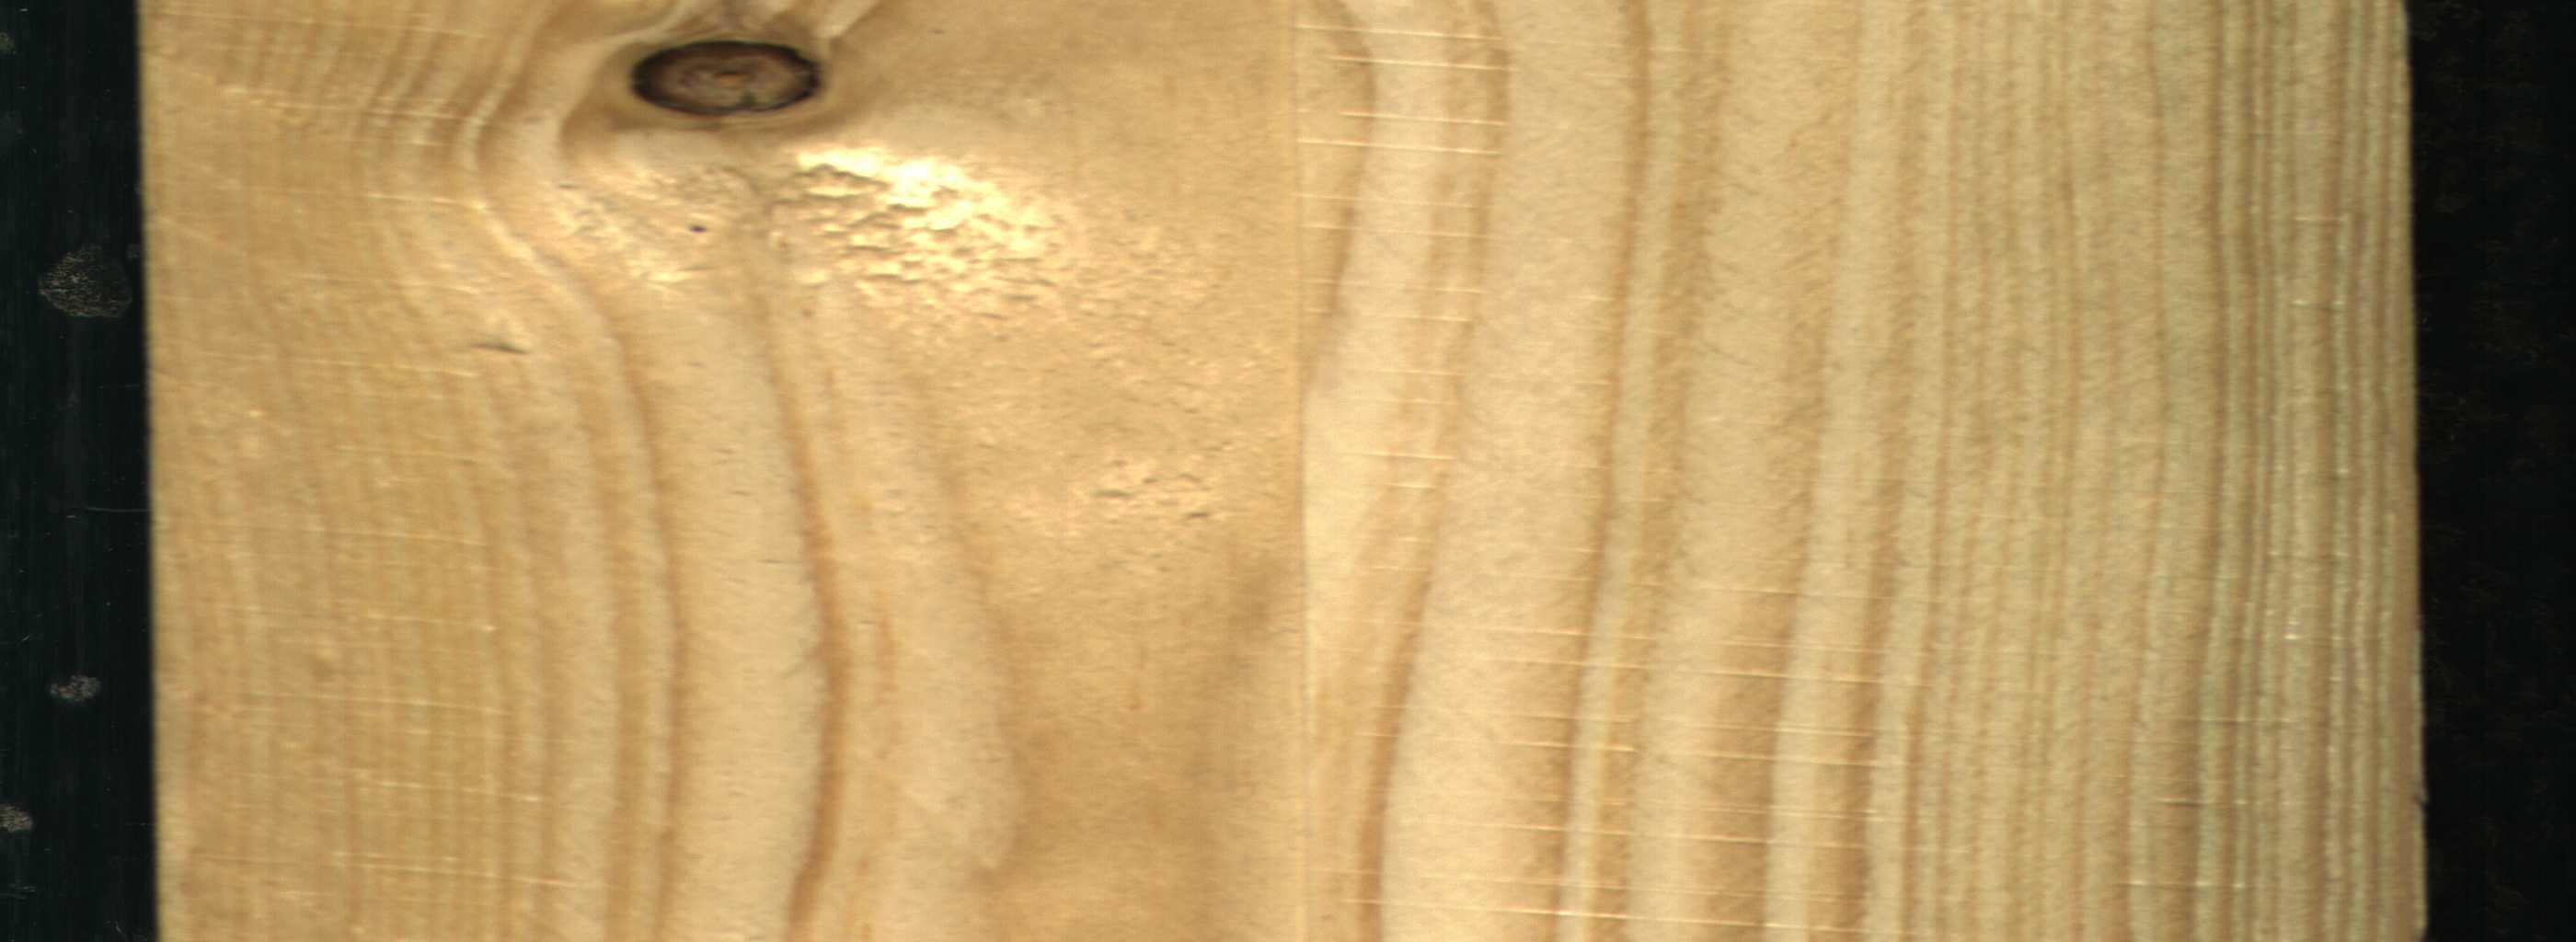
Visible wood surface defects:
Dead_Knot